Question: I'm attempting to join multiple tables for one query and I am getting inconsistent results from the database, I believe my query is taking the cartesian product of all the users, when I only want users who are in the DirectConversation.
The Schema for reference:

The query is (where $id stands for the variable User.id):
'''
SELECT c.*, count(dm.id),
u1.first_name, u1.last_name, u1.company, u1.picture,
u2.first_name, u2.last_name, u2.company, u2.picture
FROM "DirectConversation" as c, "DirectMessage" as dm, "Profile" as u1, "Profile" as u2
WHERE u1."id_User" = c."id_User1"
AND u2."id_User" = c."id_User2"
AND c.id = dm."id_DirectConversation"
AND dm.viewed = 'f' AND dm.deleted = 'f'
AND c."id_User1" = $id OR c."id_User2" = $id
GROUP BY c.id, u1.id, u2.id;
'''
The expected result (the result when the user id = 1 ):
'''
id | id_User1 | id_User2 | count | first_name | last_name | company | picture | first_name | last_name | company | picture
----+----------+----------+-------+------------+-----------+--------------------+-----------------------------------------------------------------------------+------------+-----------+----------------+--------------------------------------------------------------------------
1 | 1 | 2 | 3 | Albert | Einstein | alberts inventions | http://upload.wikimedia.org/wikipedia/commons/d/d3/Albert_Einstein_Head.jpg | Nikola | Tesla | Teslas Widgets | http://upload.wikimedia.org/wikipedia/commons/7/79/Tesla_circa_1890.jpeg
(1 row)
(END)
'''
The error result (the result when the user id= 2):
'''
id | id_User1 | id_User2 | count | first_name | last_name | company | picture | first_name | last_name | company | picture
----+----------+----------+-------+------------+-----------+--------------------+----------------------------------------------------------------------------------------------------------------+------------+-----------+--------------------+----------------------------------------------------------------------------------------------------------------
1 | 1 | 2 | 4 | Albert | Einstein | alberts inventions | http://upload.wikimedia.org/wikipedia/commons/d/d3/Albert_Einstein_Head.jpg | Albert | Einstein | alberts inventions | http://upload.wikimedia.org/wikipedia/commons/d/d3/Albert_Einstein_Head.jpg
1 | 1 | 2 | 4 | Albert | Einstein | alberts inventions | http://upload.wikimedia.org/wikipedia/commons/d/d3/Albert_Einstein_Head.jpg | Nikola | Tesla | Teslas Widgets | http://upload.wikimedia.org/wikipedia/commons/7/79/Tesla_circa_1890.jpeg
1 | 1 | 2 | 4 | Albert | Einstein | alberts inventions | http://upload.wikimedia.org/wikipedia/commons/d/d3/Albert_Einstein_Head.jpg | Rosalind | Franklin | DNA R US | http://upload.wikimedia.org/wikipedia/en/9/97/Rosalind_Franklin.jpg
1 | 1 | 2 | 4 | Albert | Einstein | alberts inventions | http://upload.wikimedia.org/wikipedia/commons/d/d3/Albert_Einstein_Head.jpg | Charles | Babbage | Babbages Cabbages | http://upload.wikimedia.org/wikipedia/commons/6/6b/Charles_Babbage_-_1860.jpg
'''
... Note this was truncated for brevity. I believe this is taking the cartesian product of all the users, however I am unaware as to why
The version of postgres I'm using:
## version
'''
-----------------------------------------------------------------------------------------------------
PostgreSQL 9.3.6 on x86_64-unknown-linux-gnu, compiled by gcc (Ubuntu 4.8.2-19ubuntu1) 4.8.2, 64-bit
'''
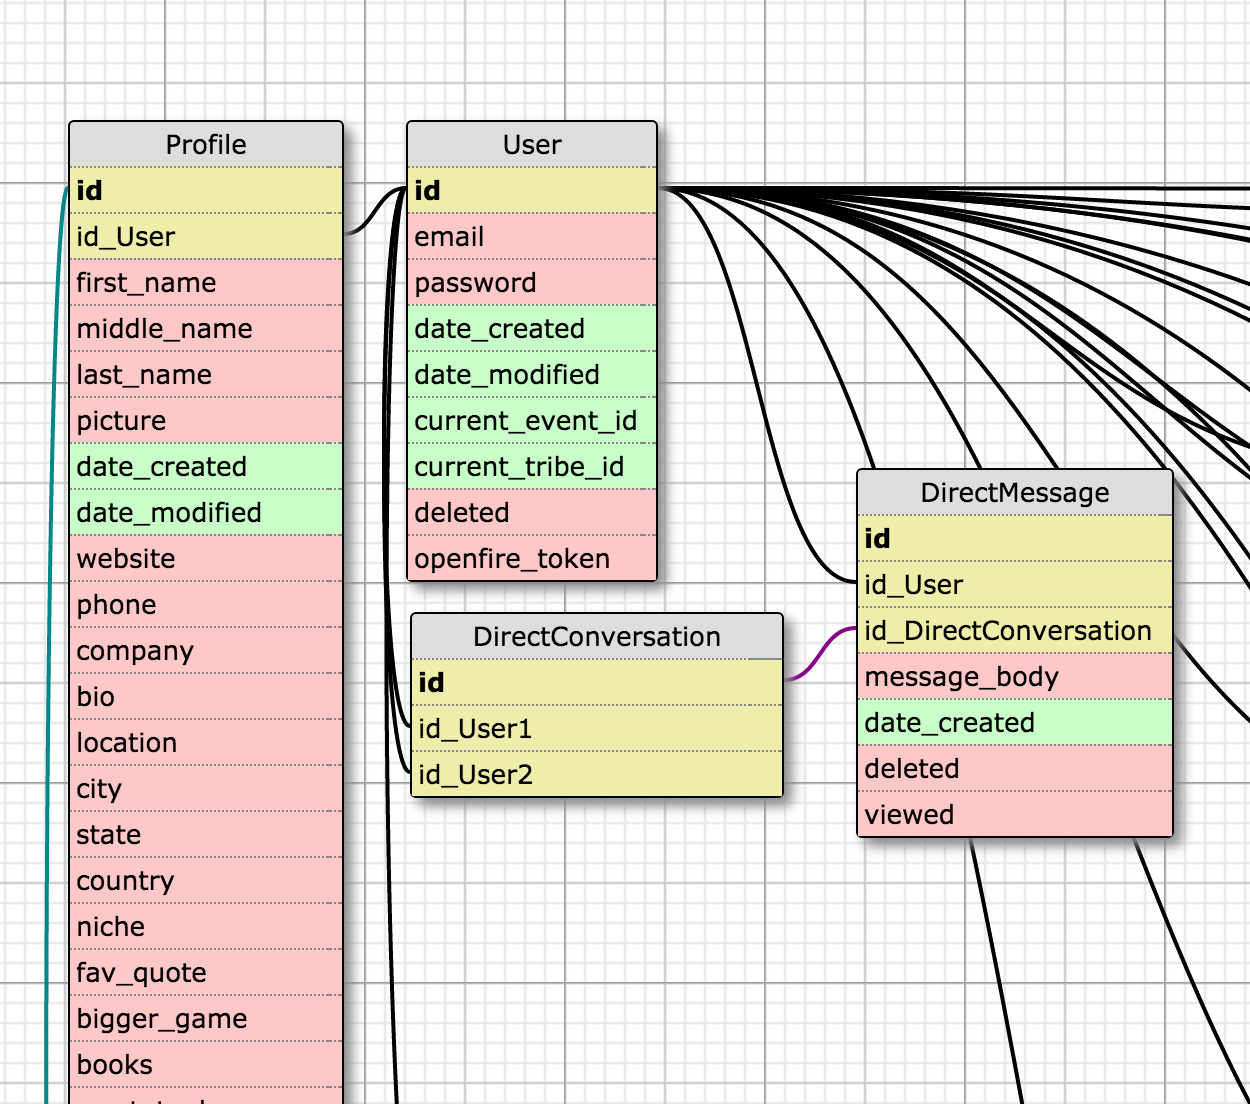
Answer: I just moved your where clauses for the joins to the ON statement and made proper joins, if this doesn't work I'll set up a sqlfiddle and see what the problem with this sql is
'''
SELECT c.*, count(dm.id),
u1.first_name, u1.last_name, u1.company, u1.picture,
u2.first_name, u2.last_name, u2.company, u2.picture
FROM "DirectConversation" c
JOIN "DirectMessage" dm ON c.id = dm."id_DirectConversation"
JOIN "Profile" u1 ON u1."id_User" = c."id_User1"
JOIN "Profile" u2 ON u2."id_User" = c."id_User2"
WHERE
dm.viewed = 'f' AND dm.deleted = 'f'
AND (c."id_User1" = $id OR c."id_User2" = $id)
GROUP BY c.id, u1.id, u2.id;
'''
Edit: grouped the OR clause just to be safe